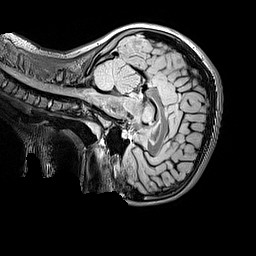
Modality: FLAIR
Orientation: sagittal
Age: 13
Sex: female
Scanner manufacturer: siemens
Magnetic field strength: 3 T
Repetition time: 5 s
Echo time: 0.388 s